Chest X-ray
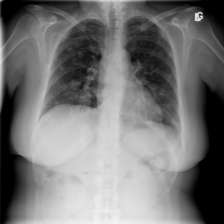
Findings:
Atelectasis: negative
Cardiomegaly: negative
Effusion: negative
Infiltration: negative
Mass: negative
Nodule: positive
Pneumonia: negative
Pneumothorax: negative
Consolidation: negative
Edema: negative
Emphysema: negative
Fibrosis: negative
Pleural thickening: negative
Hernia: negative